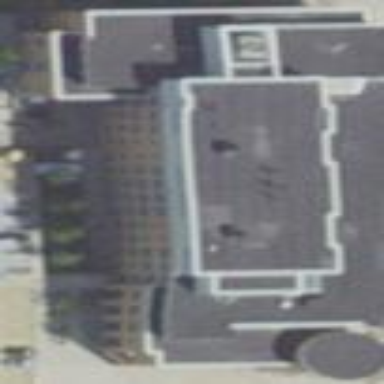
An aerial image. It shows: Courthouse building.